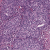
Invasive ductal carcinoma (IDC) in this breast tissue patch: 1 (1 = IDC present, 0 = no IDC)